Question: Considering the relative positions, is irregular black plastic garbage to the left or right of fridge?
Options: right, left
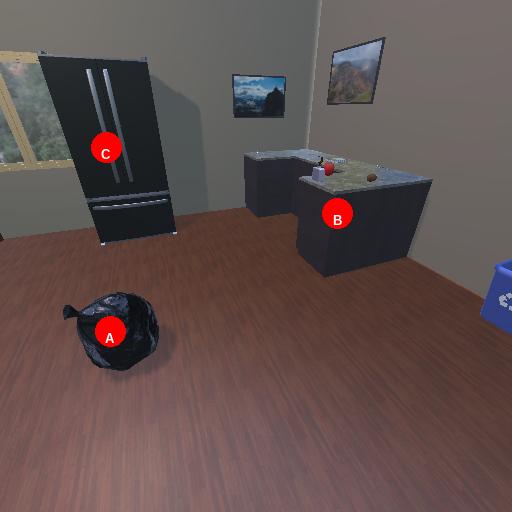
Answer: right